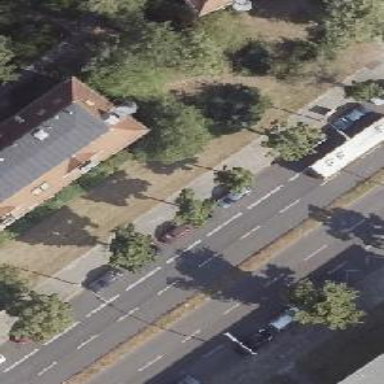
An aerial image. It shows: Avenue lined with deciduous broadleaved trees.